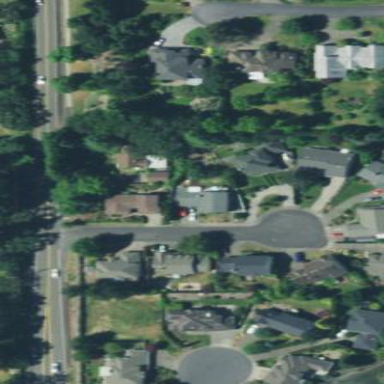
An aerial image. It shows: Rural residential area.